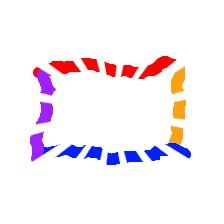
Shape: rectangle